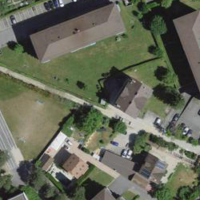
EUNIS habitat code: 54
Species observed at this site:
Rosa pendulina